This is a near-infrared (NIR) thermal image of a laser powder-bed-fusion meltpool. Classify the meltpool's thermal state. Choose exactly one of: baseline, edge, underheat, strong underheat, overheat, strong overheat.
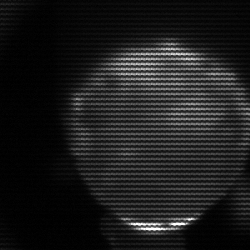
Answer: edge